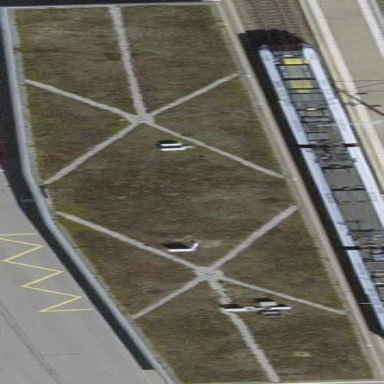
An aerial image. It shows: Flat-roofed train station building.